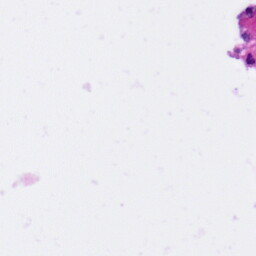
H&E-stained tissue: Pancreatic